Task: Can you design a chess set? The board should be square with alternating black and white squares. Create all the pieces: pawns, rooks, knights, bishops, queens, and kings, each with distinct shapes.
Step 1294:
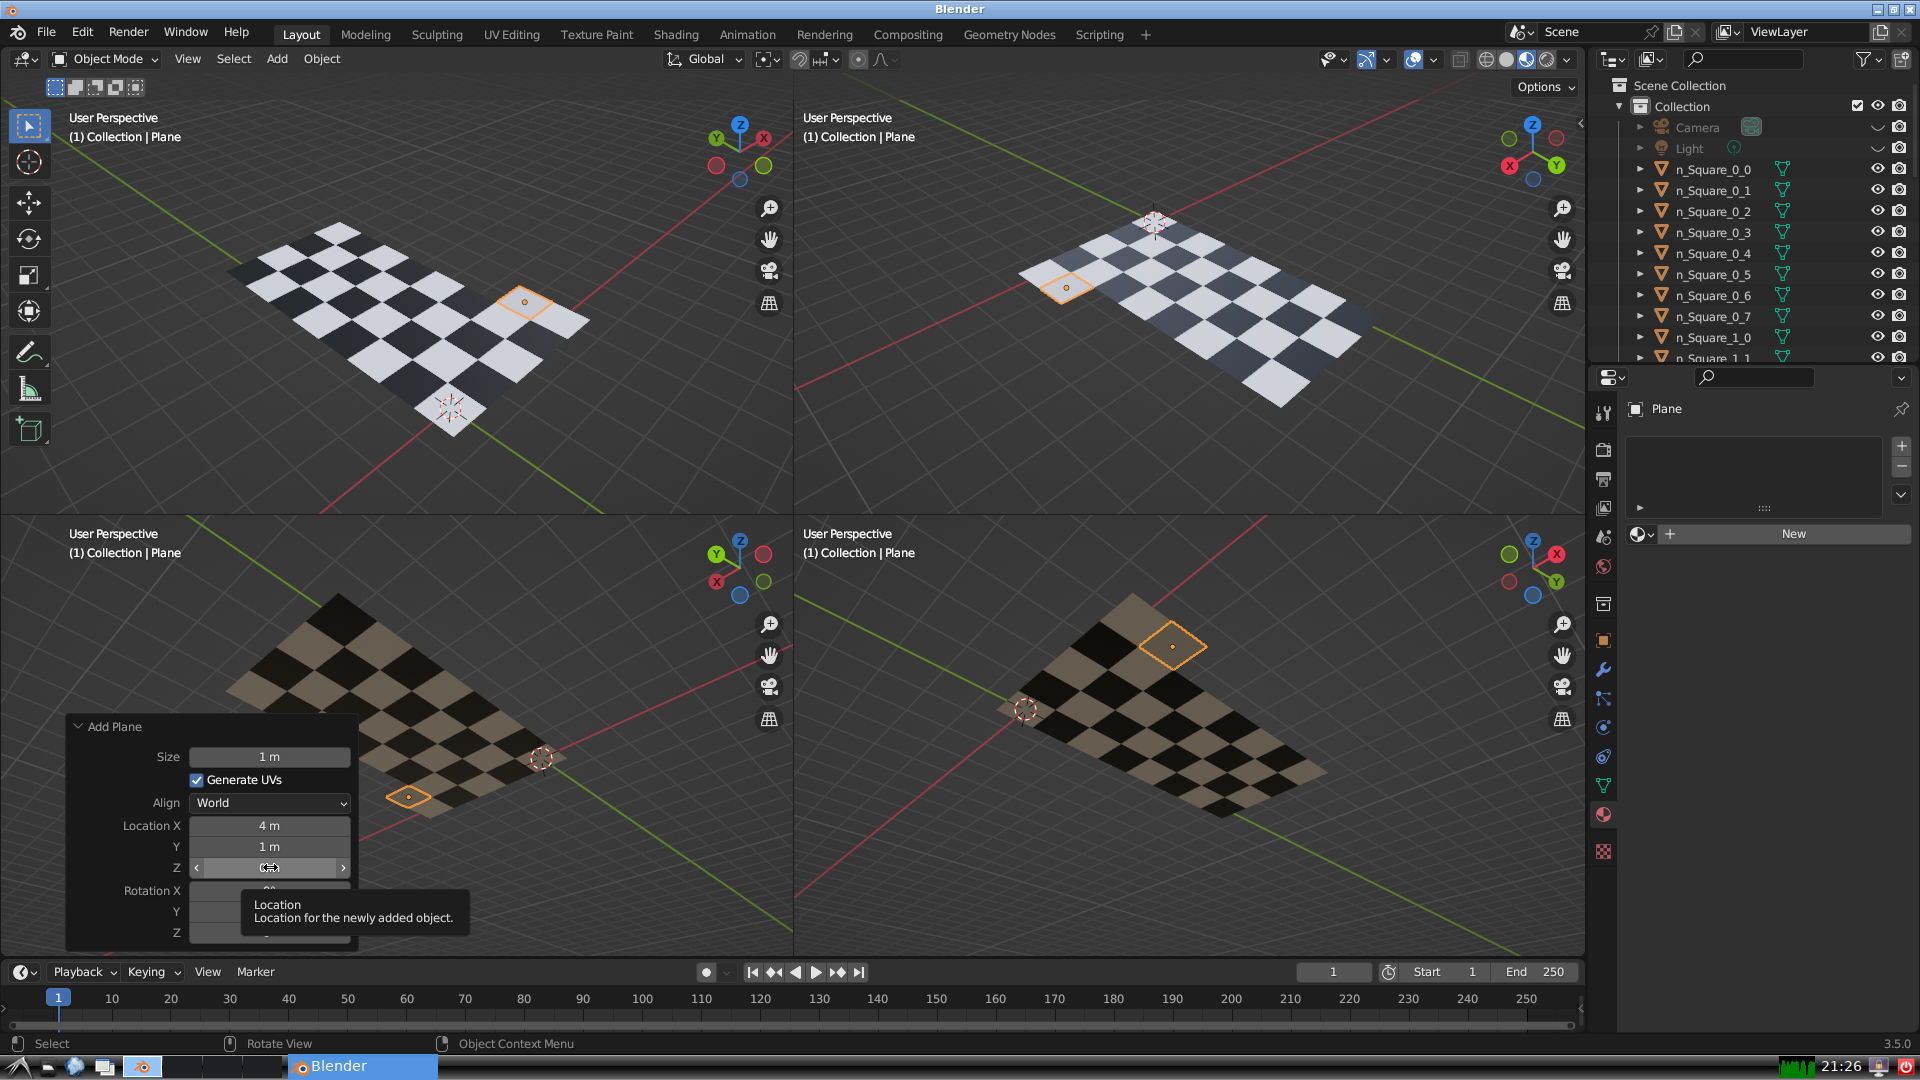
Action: click: no